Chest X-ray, PA view. Patient: 40 years old, sex M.
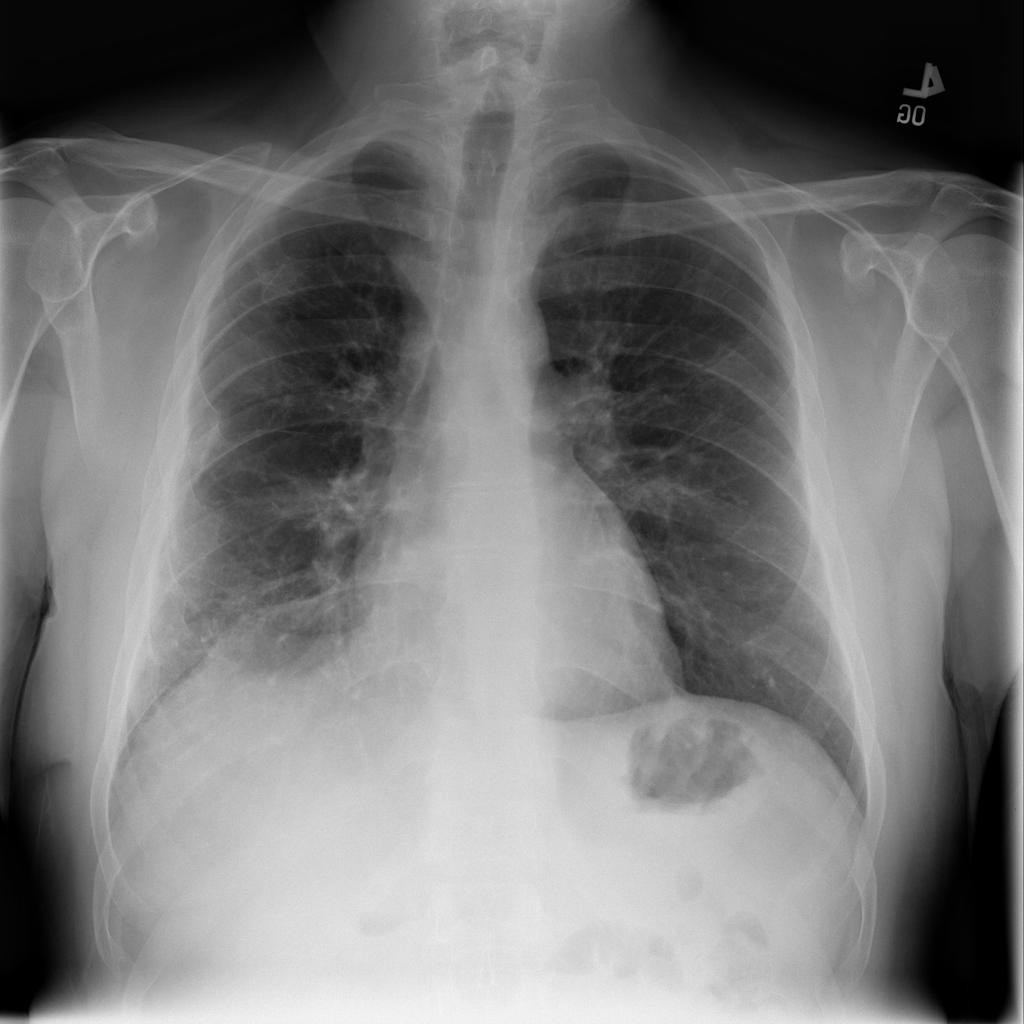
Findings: No Finding